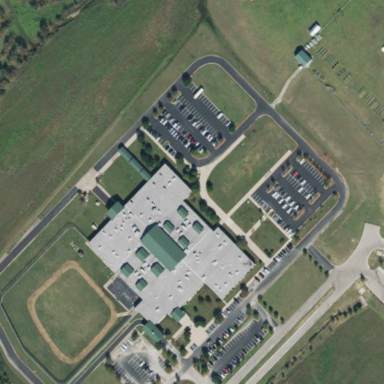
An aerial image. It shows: Prison.